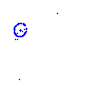
Particle: proton